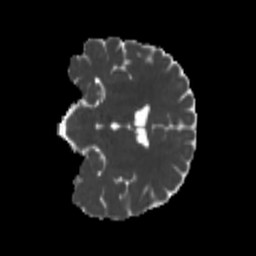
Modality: MD
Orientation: coronal
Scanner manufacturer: siemens
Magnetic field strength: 3 T
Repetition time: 4 s
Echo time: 0.0594 s